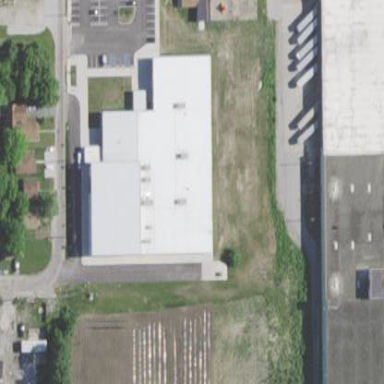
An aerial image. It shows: School building.